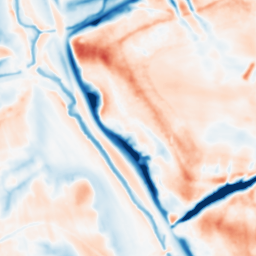
Category: multiscale
Decomposition family: dog
Decomposition parameters: sigma_low: 1
sigma_high: 10
Upsampling method: linear_exact
Upsampling parameters: scale: 8
Upsampling scale: 8